Question: I am trying to connect to localhost in IIS7 on Windows server 2003 R2
but this error coming all the time can you please give me a solution
Please check this :

thanks
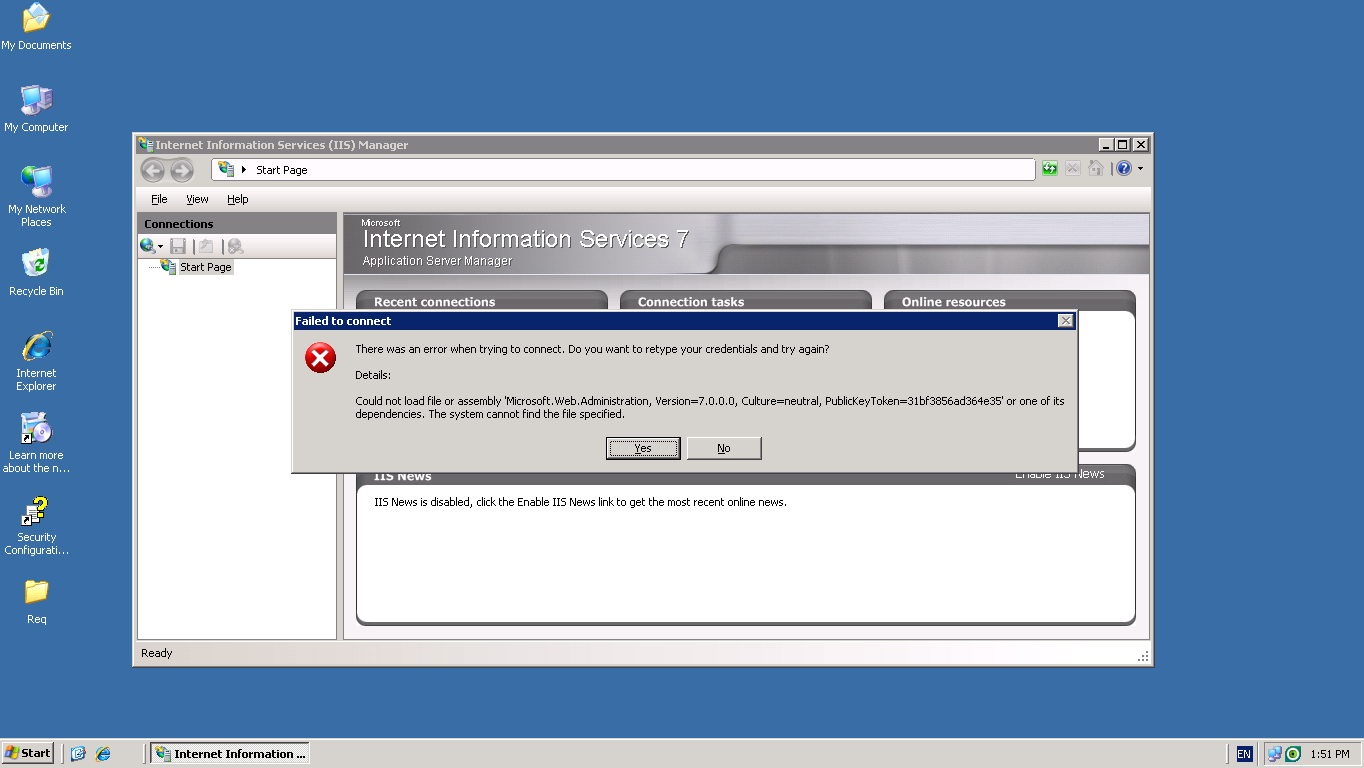
Answer: unfortunately I had to format Windows server 2003 R2 and replace it with Windows server 2008 R2 , and now it's working very well.